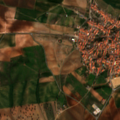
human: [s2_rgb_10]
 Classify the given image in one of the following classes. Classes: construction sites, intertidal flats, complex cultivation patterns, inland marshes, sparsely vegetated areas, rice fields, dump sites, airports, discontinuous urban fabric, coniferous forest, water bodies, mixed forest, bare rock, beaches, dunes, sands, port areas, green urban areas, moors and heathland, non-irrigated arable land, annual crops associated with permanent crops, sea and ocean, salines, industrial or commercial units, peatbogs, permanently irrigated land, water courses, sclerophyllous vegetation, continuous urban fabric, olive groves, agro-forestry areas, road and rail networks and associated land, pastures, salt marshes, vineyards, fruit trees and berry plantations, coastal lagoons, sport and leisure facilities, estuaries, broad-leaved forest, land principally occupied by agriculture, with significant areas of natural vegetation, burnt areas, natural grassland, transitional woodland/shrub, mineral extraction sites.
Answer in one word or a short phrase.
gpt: continuous urban fabric, non-irrigated arable land, permanently irrigated land, annual crops associated with permanent crops, agro-forestry areas